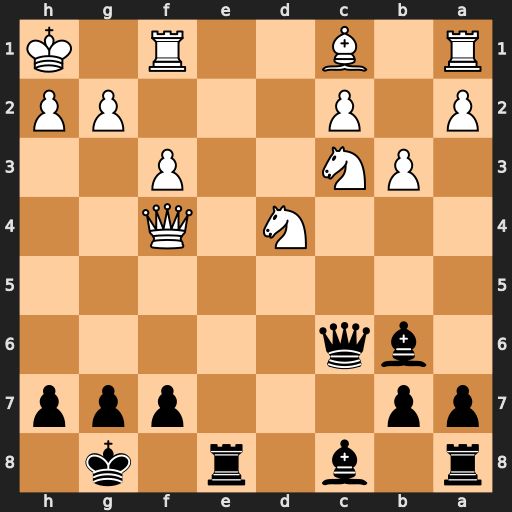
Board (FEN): r1b1r1k1/pp3ppp/1bq5/8/3N1Q2/1PN2P2/P1P3PP/R1B2R1K
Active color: b
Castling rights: -
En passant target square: -
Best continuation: Qxc3 Bd2 Qxd4